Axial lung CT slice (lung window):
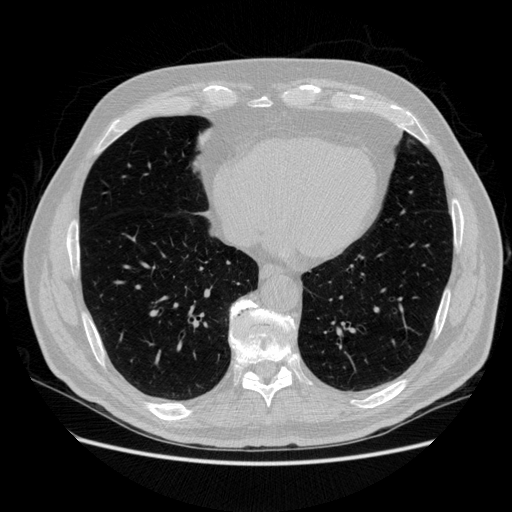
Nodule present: no